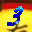
Label: 3